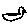
Label: bird